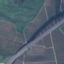
Label: Highway